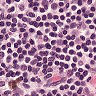
Metastatic tissue present: no